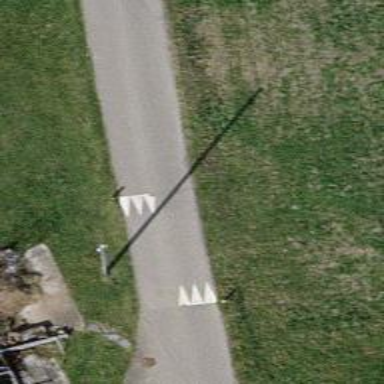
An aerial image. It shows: Bump for traffic calming.